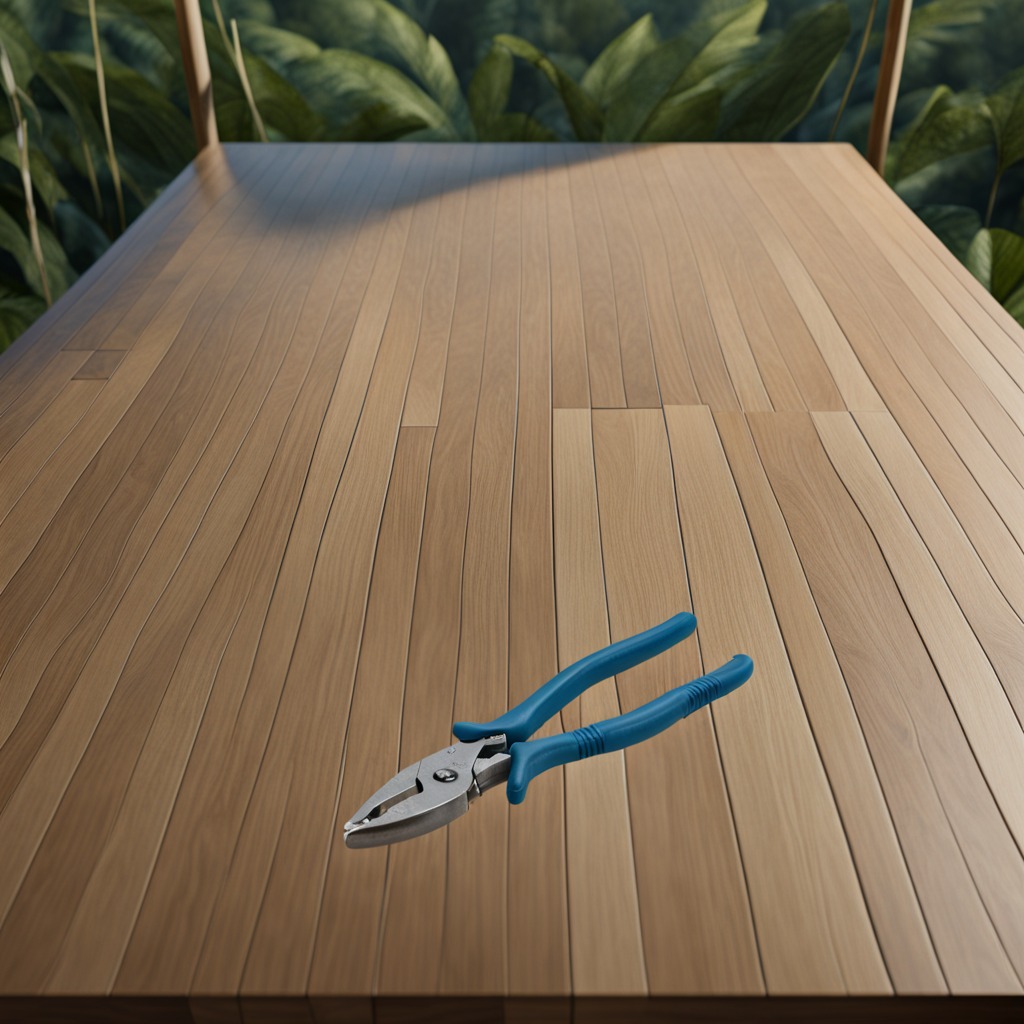
A plier lies on the wooden table inside a jungle field workshop tent humid ambient light worn but